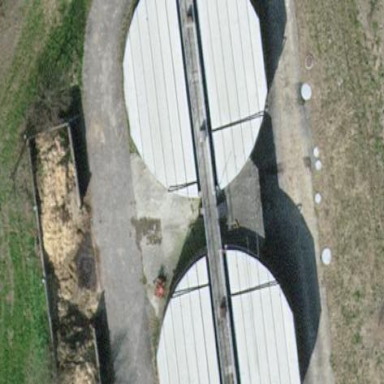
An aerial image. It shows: Building with storage tank.